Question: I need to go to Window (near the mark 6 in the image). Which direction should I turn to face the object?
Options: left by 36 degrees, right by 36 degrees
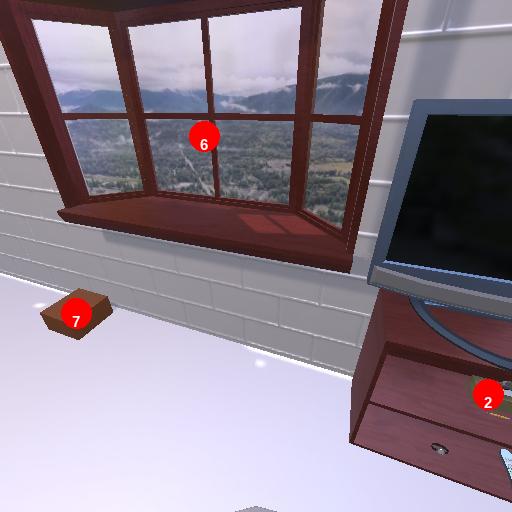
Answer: left by 36 degrees